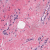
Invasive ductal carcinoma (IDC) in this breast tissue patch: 0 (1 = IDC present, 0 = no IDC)